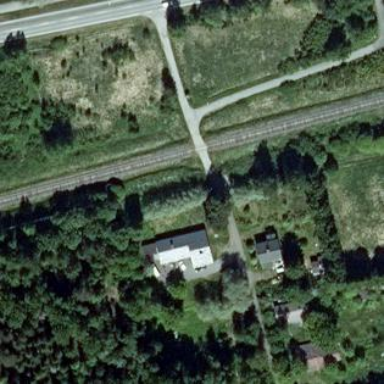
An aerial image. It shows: Level crossing with saltire marking.